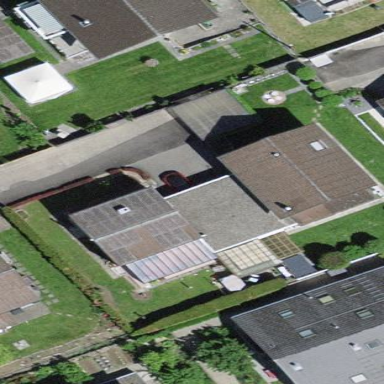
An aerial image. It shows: Semi-detached house.